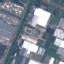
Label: Industrial